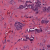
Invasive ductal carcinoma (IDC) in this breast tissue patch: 1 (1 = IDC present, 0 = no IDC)